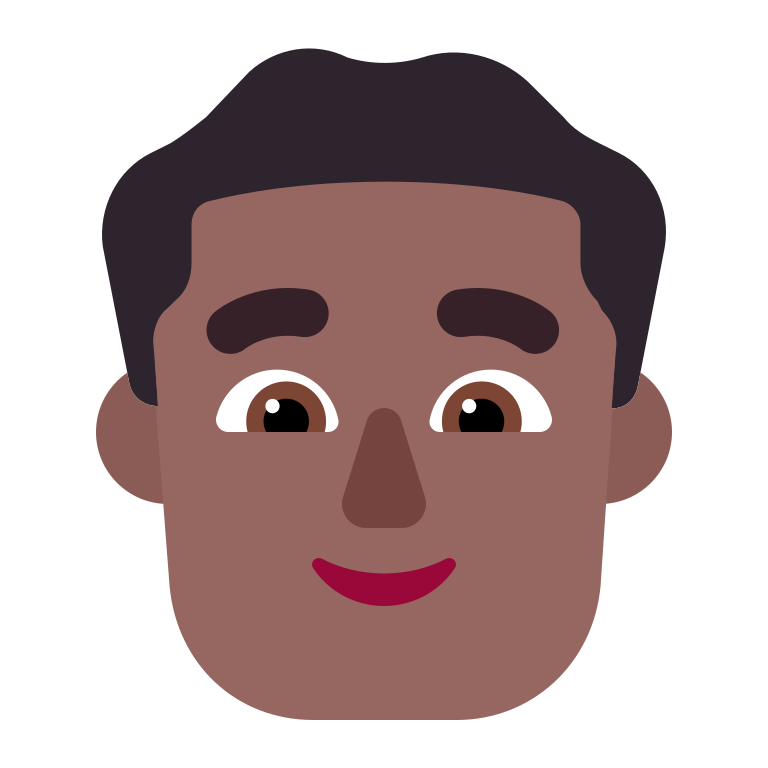
man flat  dark